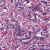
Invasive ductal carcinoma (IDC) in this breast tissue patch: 1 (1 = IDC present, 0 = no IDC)